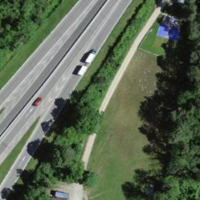
EUNIS habitat code: 57
Species observed at this site:
Veronica persica